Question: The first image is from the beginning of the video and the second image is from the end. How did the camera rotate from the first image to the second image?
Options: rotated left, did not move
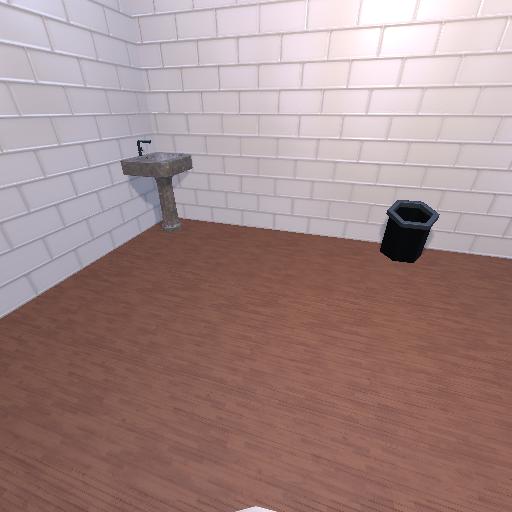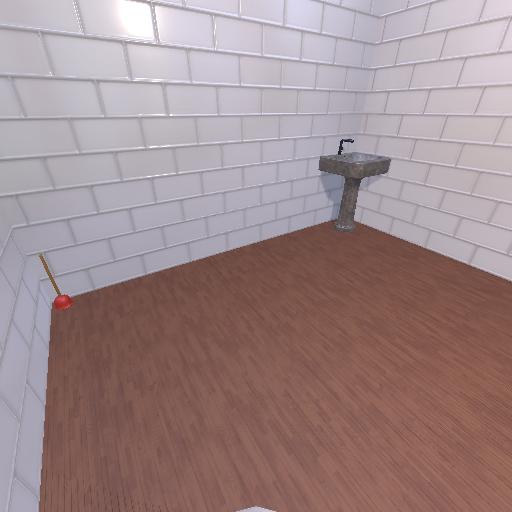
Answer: rotated left